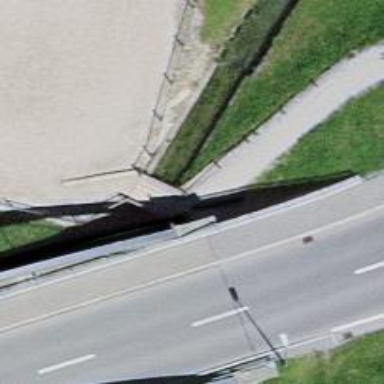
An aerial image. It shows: Bridge on bridleway.